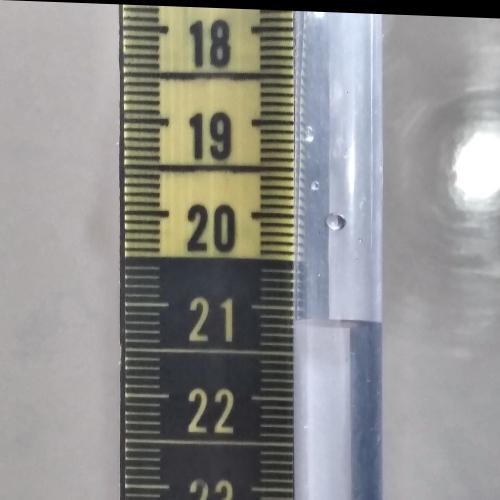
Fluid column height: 21.2 cm